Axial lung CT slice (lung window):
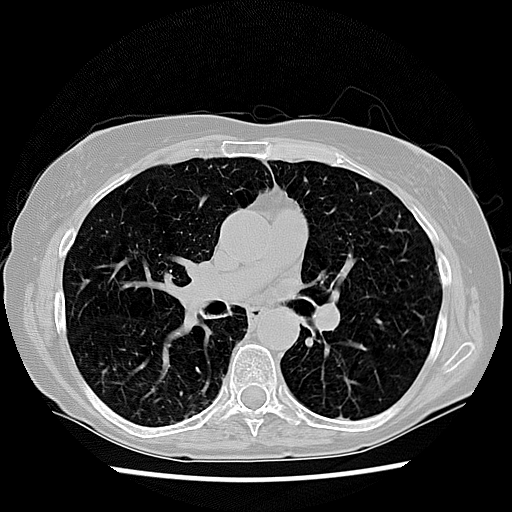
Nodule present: no